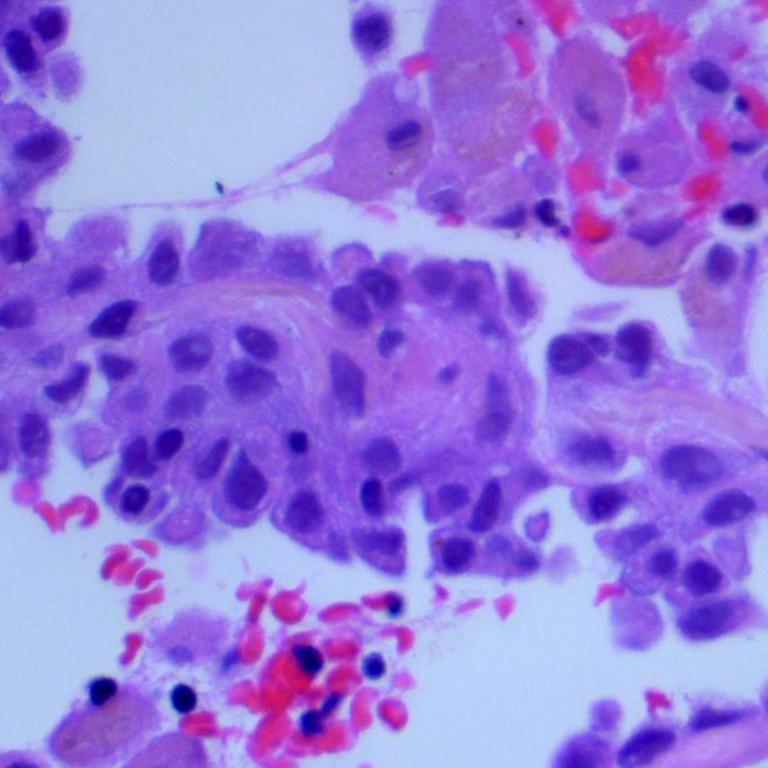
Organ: lung
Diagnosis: adenocarcinomas